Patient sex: M
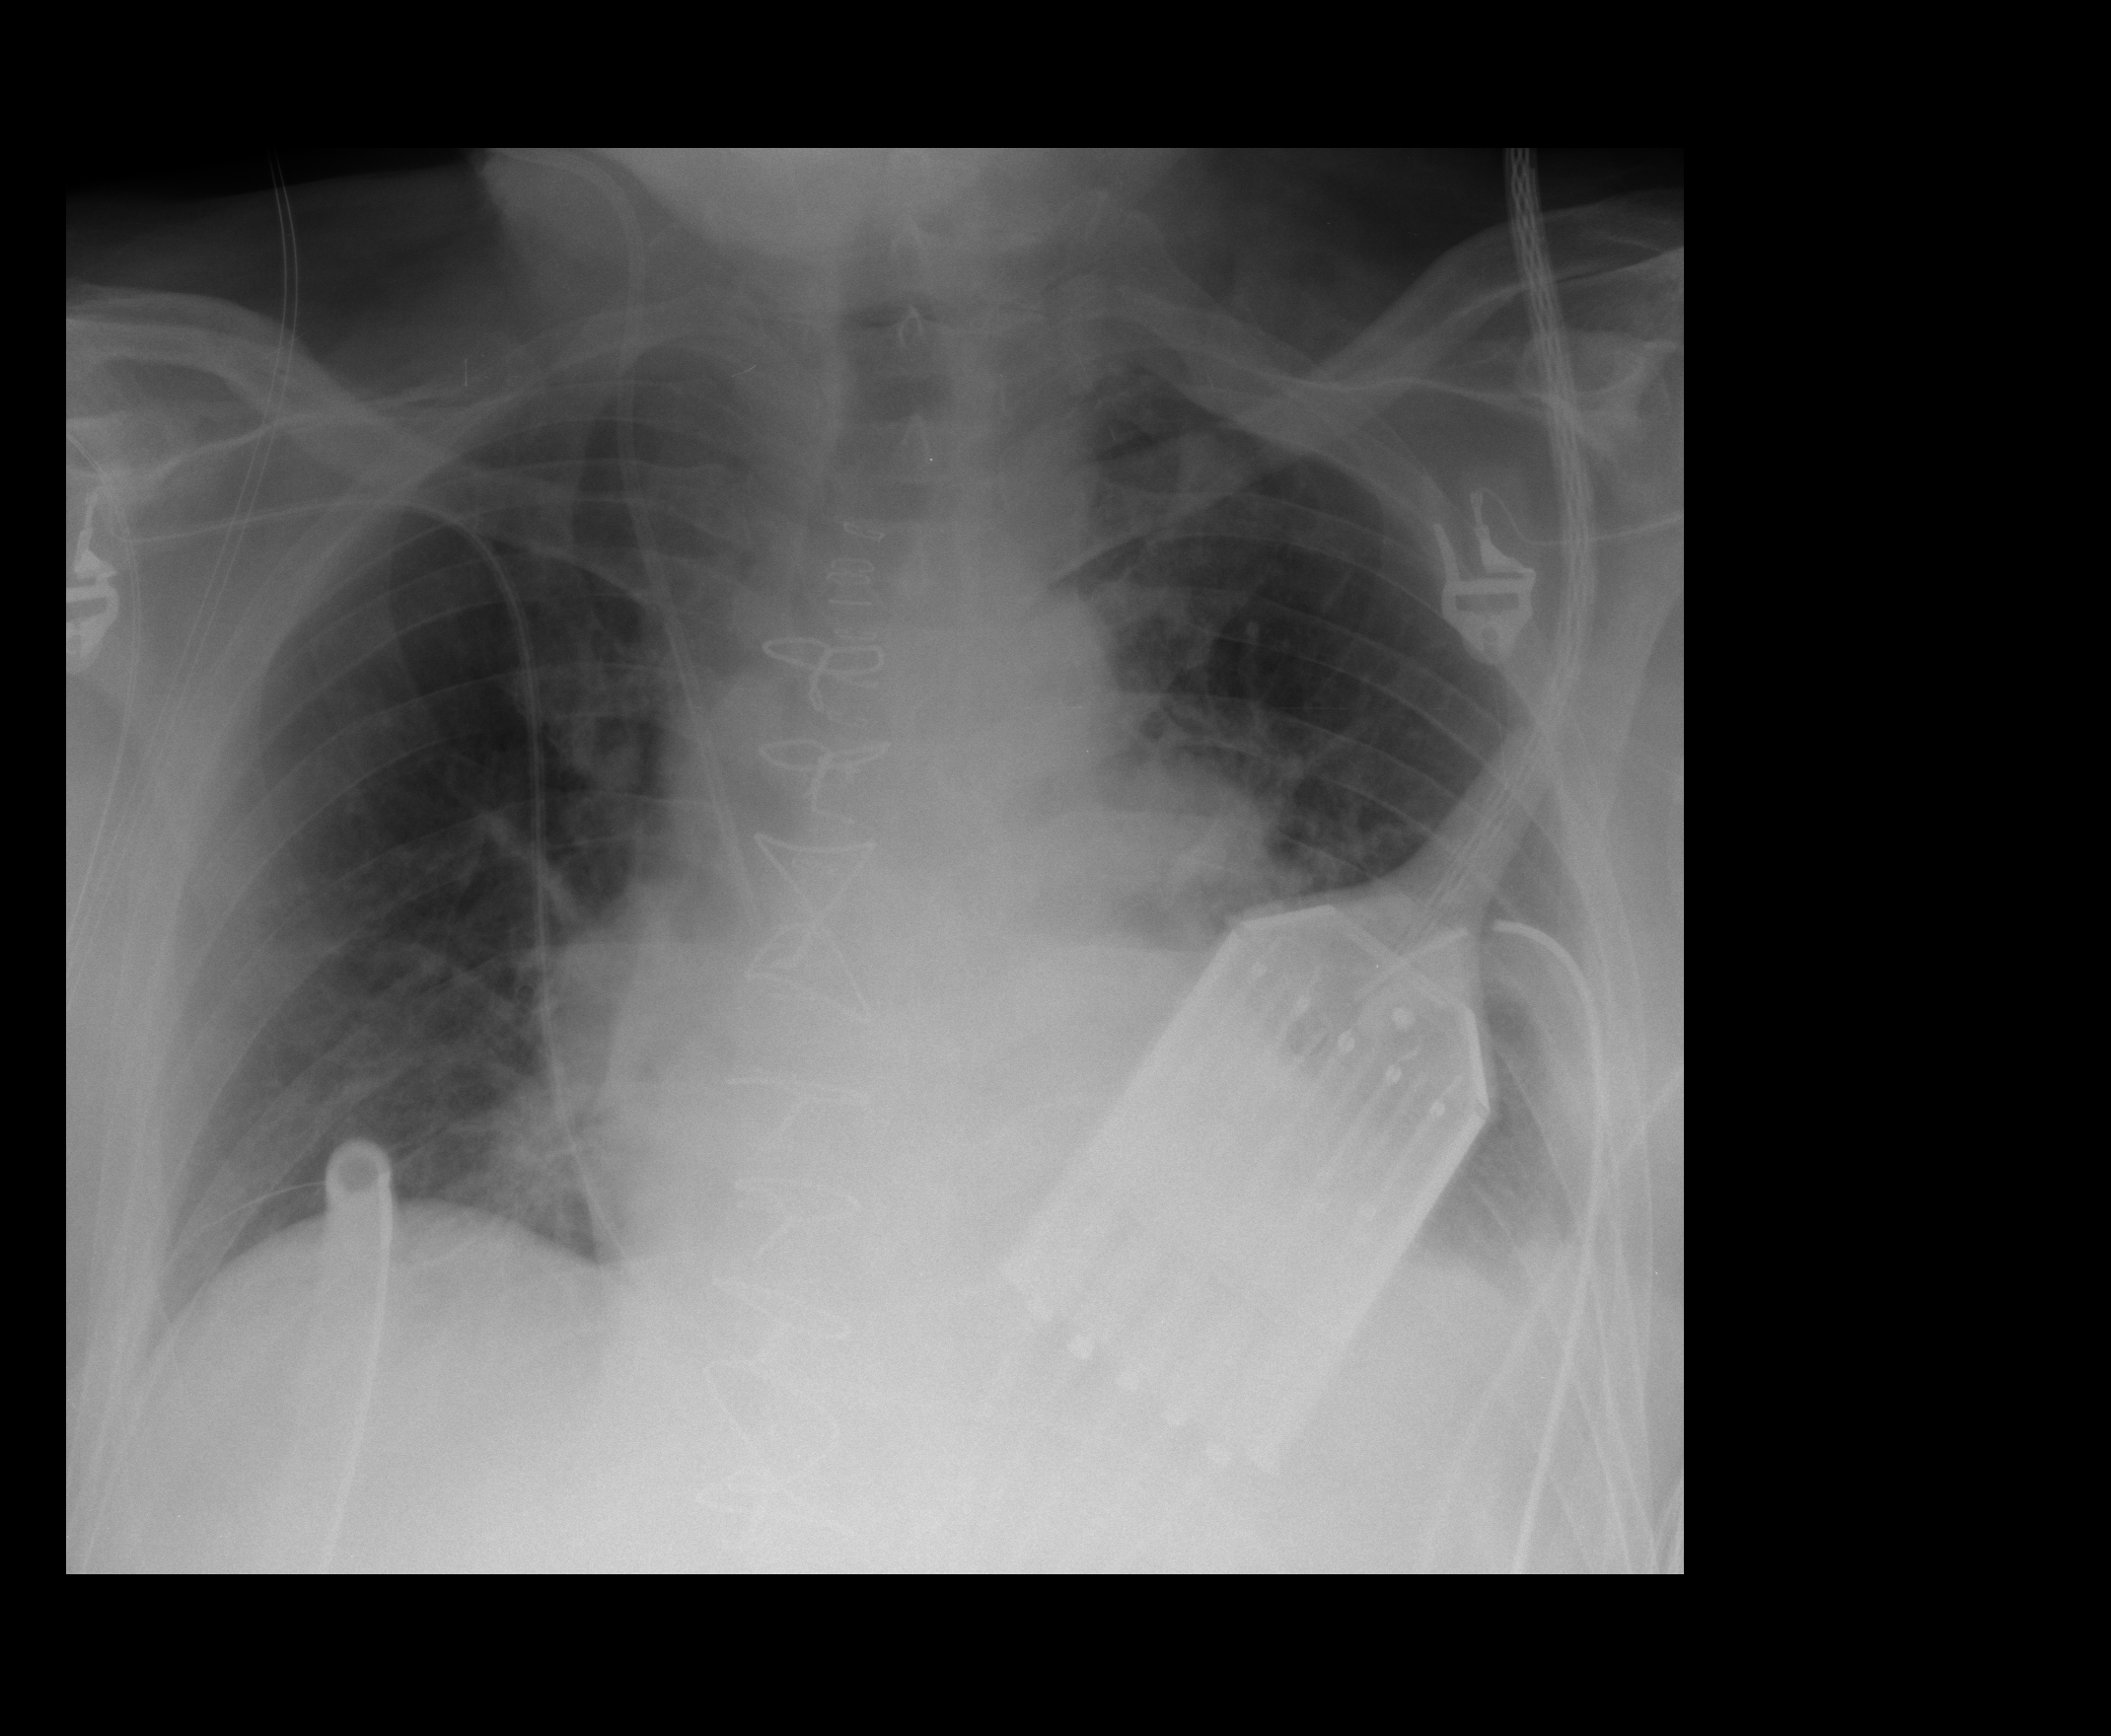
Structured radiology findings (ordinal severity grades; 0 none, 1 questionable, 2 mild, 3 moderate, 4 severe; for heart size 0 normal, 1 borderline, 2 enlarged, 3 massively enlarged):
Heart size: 2
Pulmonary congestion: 1
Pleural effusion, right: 0
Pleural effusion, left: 1
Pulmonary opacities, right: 0
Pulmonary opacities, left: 0
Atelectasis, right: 0
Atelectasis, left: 1